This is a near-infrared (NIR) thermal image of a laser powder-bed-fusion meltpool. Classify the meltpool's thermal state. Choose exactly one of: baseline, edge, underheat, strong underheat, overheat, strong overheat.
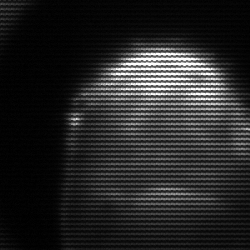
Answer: edge